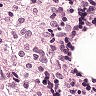
Metastatic tissue present: no